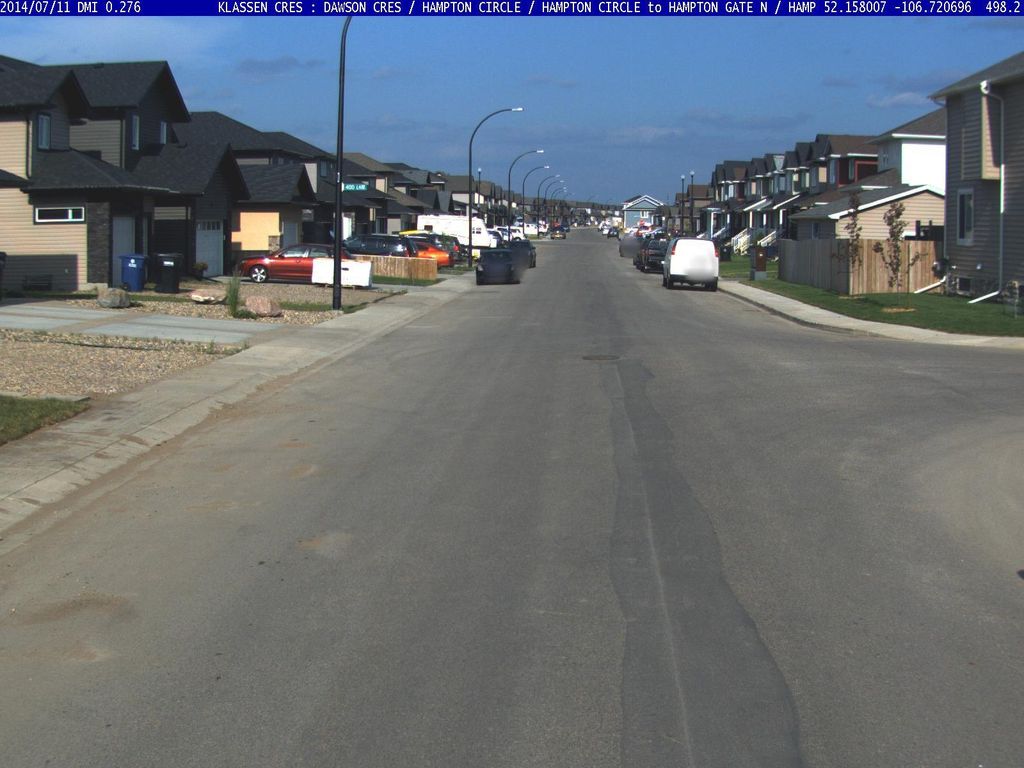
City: saskatoon